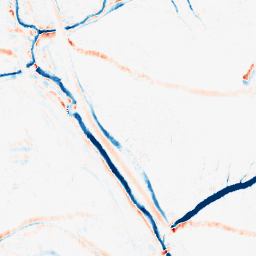
Category: morphological
Decomposition family: morphological_ellipse
Decomposition parameters: operation: average
width: 10
height: 5
Upsampling method: cubic_mitchell
Upsampling parameters: scale: 2
Upsampling scale: 2